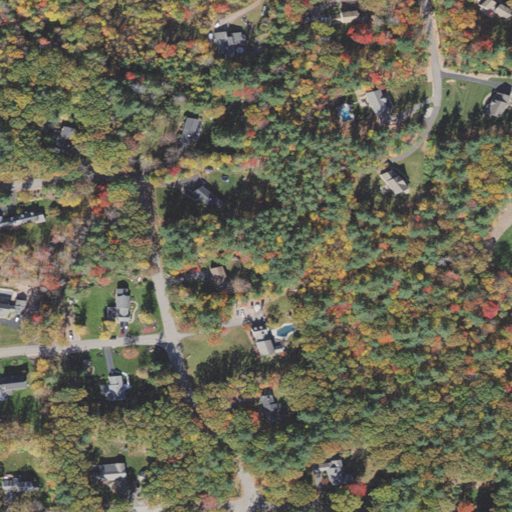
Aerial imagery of mountain in New Hampshire named Beards Hill containing evergreen forest, mixed forest, open development, low intensity development, deciduous forest, shrub, grassland, and medium intensity development